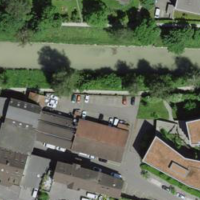
EUNIS habitat code: 54
Species observed at this site:
Lamium maculatum
Ajuga reptans
Mergus merganser